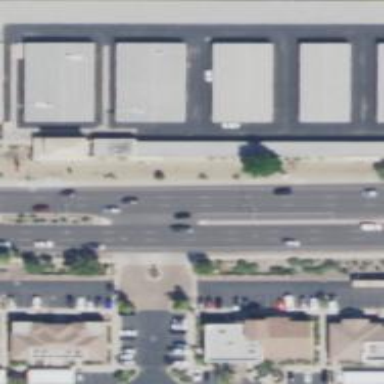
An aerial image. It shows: Storage rental shop affiliated with Public Storage as per the Wikipedia brand.